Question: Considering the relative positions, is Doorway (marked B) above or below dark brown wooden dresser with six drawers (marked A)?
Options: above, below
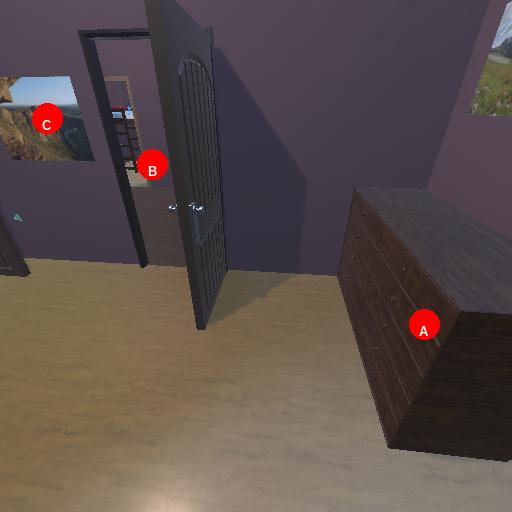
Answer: above